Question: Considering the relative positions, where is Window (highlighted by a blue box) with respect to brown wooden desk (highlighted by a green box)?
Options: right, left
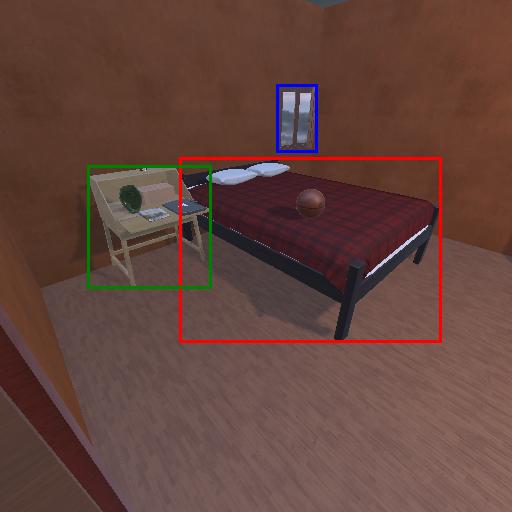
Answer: right